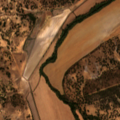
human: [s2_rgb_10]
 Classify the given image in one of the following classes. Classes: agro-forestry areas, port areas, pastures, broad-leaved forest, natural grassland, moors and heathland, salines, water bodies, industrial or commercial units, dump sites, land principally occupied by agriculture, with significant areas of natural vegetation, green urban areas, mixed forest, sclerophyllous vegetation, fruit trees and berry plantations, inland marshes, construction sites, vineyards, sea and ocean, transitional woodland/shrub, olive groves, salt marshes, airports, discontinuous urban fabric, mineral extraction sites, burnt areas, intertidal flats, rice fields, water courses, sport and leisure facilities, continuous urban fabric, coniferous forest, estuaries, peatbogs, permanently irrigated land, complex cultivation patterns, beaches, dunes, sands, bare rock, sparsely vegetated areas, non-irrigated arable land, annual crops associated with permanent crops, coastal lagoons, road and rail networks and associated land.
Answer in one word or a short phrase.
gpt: permanently irrigated land, agro-forestry areas, broad-leaved forest